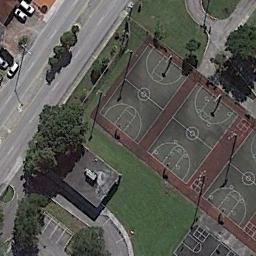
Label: basketball_court